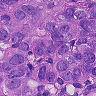
Metastatic tissue present: yes